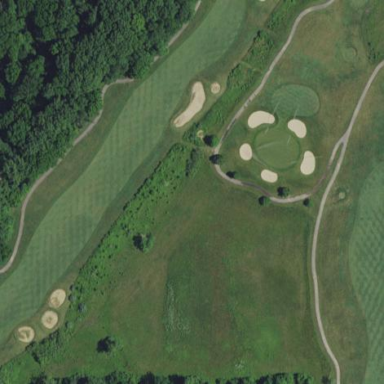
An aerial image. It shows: Golf fairway surrounded by grass.